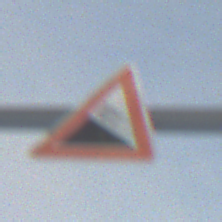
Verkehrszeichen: Gefaelle10
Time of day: SunriseSunset
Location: Outdoor (Nature)
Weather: PartlyCloudy
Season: NotSpecified
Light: Natural